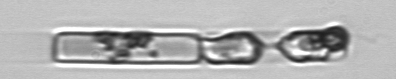
Label: Guinardia_delicatula_TAG_internal_parasite